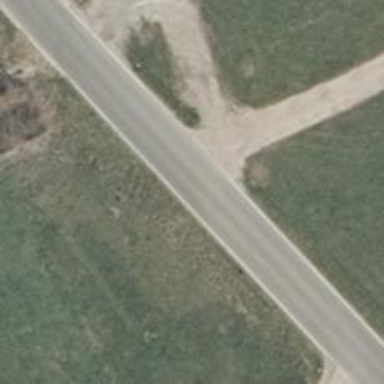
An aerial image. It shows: Secondary road with asphalt surface.